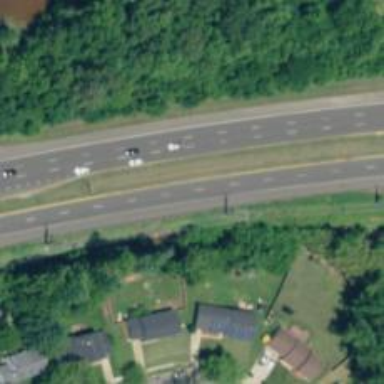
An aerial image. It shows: This image shows trunk highway that functions as expressway.